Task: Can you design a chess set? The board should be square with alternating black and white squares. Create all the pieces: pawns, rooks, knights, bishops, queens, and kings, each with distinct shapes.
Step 2997:
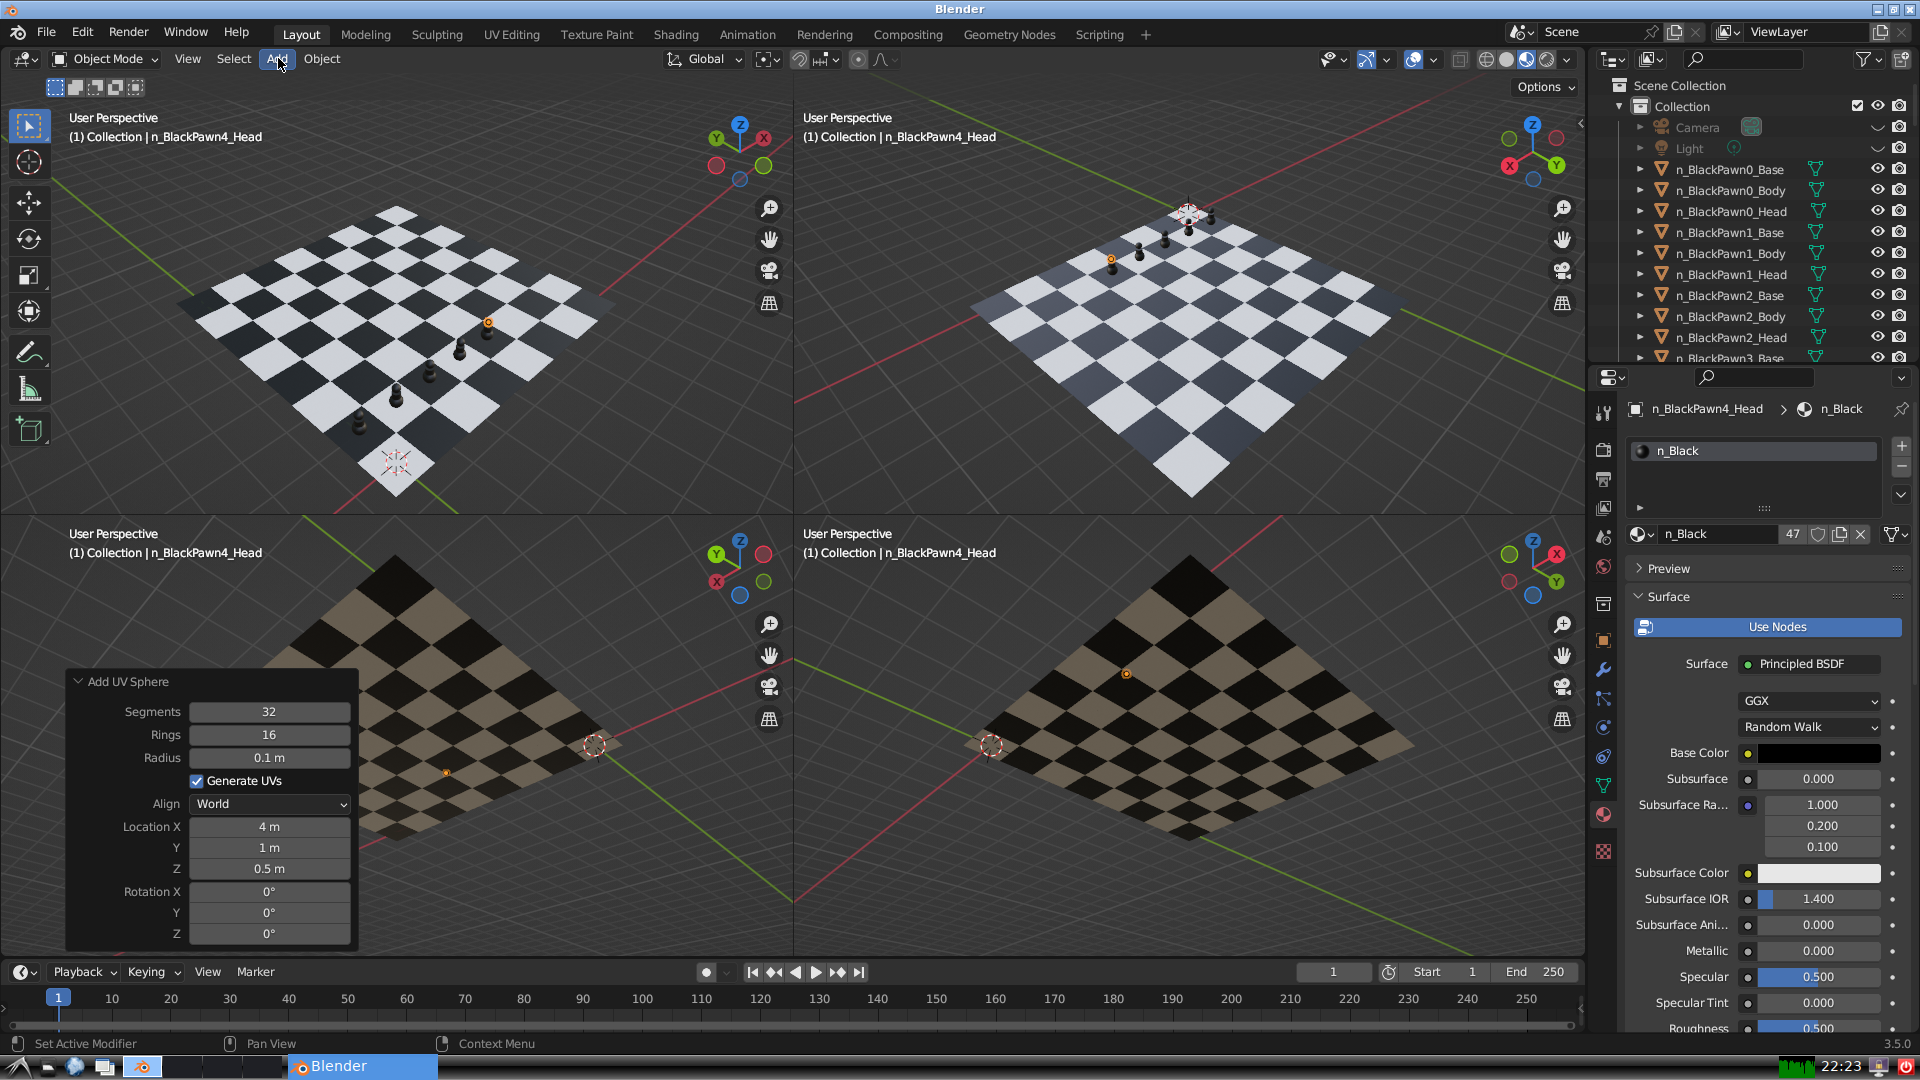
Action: click: no